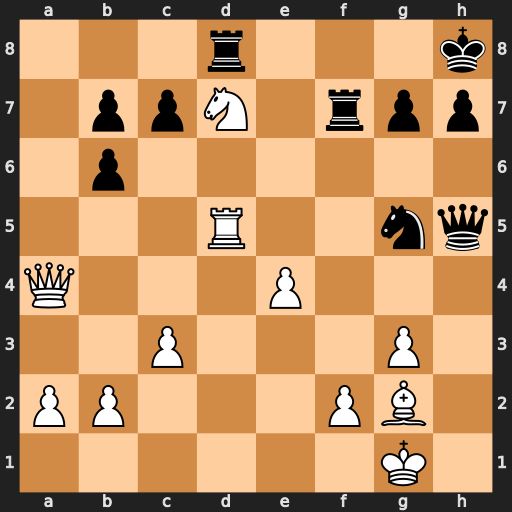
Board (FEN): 3r3k/1ppN1rpp/1p6/3R2nq/Q3P3/2P3P1/PP3PB1/6K1
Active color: w
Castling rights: -
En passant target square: -
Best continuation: Nf6 gxf6 Rxd8+